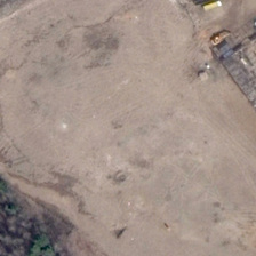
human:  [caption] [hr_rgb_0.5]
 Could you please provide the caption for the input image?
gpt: A few green trees are close to a large area of bare land.

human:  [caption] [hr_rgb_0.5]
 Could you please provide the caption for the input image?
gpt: behind the house is a piece of barren desert .

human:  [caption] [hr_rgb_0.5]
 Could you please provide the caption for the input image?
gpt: The family has three or four trucks.

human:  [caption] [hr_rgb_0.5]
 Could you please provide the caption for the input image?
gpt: A few green trees are close to a large bare land.

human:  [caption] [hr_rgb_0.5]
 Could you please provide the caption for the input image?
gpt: A family has three or four trucks.